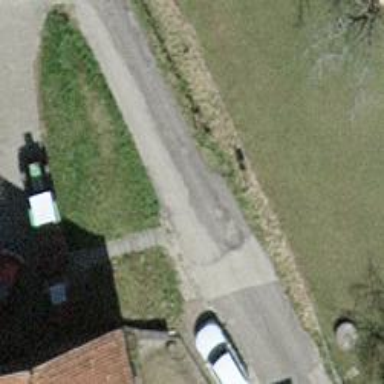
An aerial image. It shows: Smooth asphalt road in residential area.